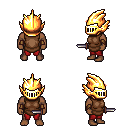
a pixel art fantasy rpg character, male body template, human, dark skin, brown tunic, red pants, red long mohawk hairstyle, gold helm, cloth bracers, dagger, four views (front, back, left, right), 2x2 character sprite sheet, small pixel art, hard edges, no anti-aliasing